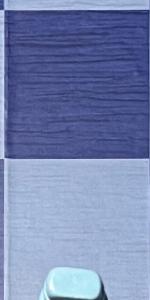
Label: Empty